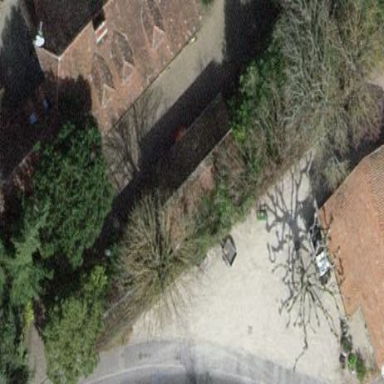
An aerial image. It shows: View of roof of building.